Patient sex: M
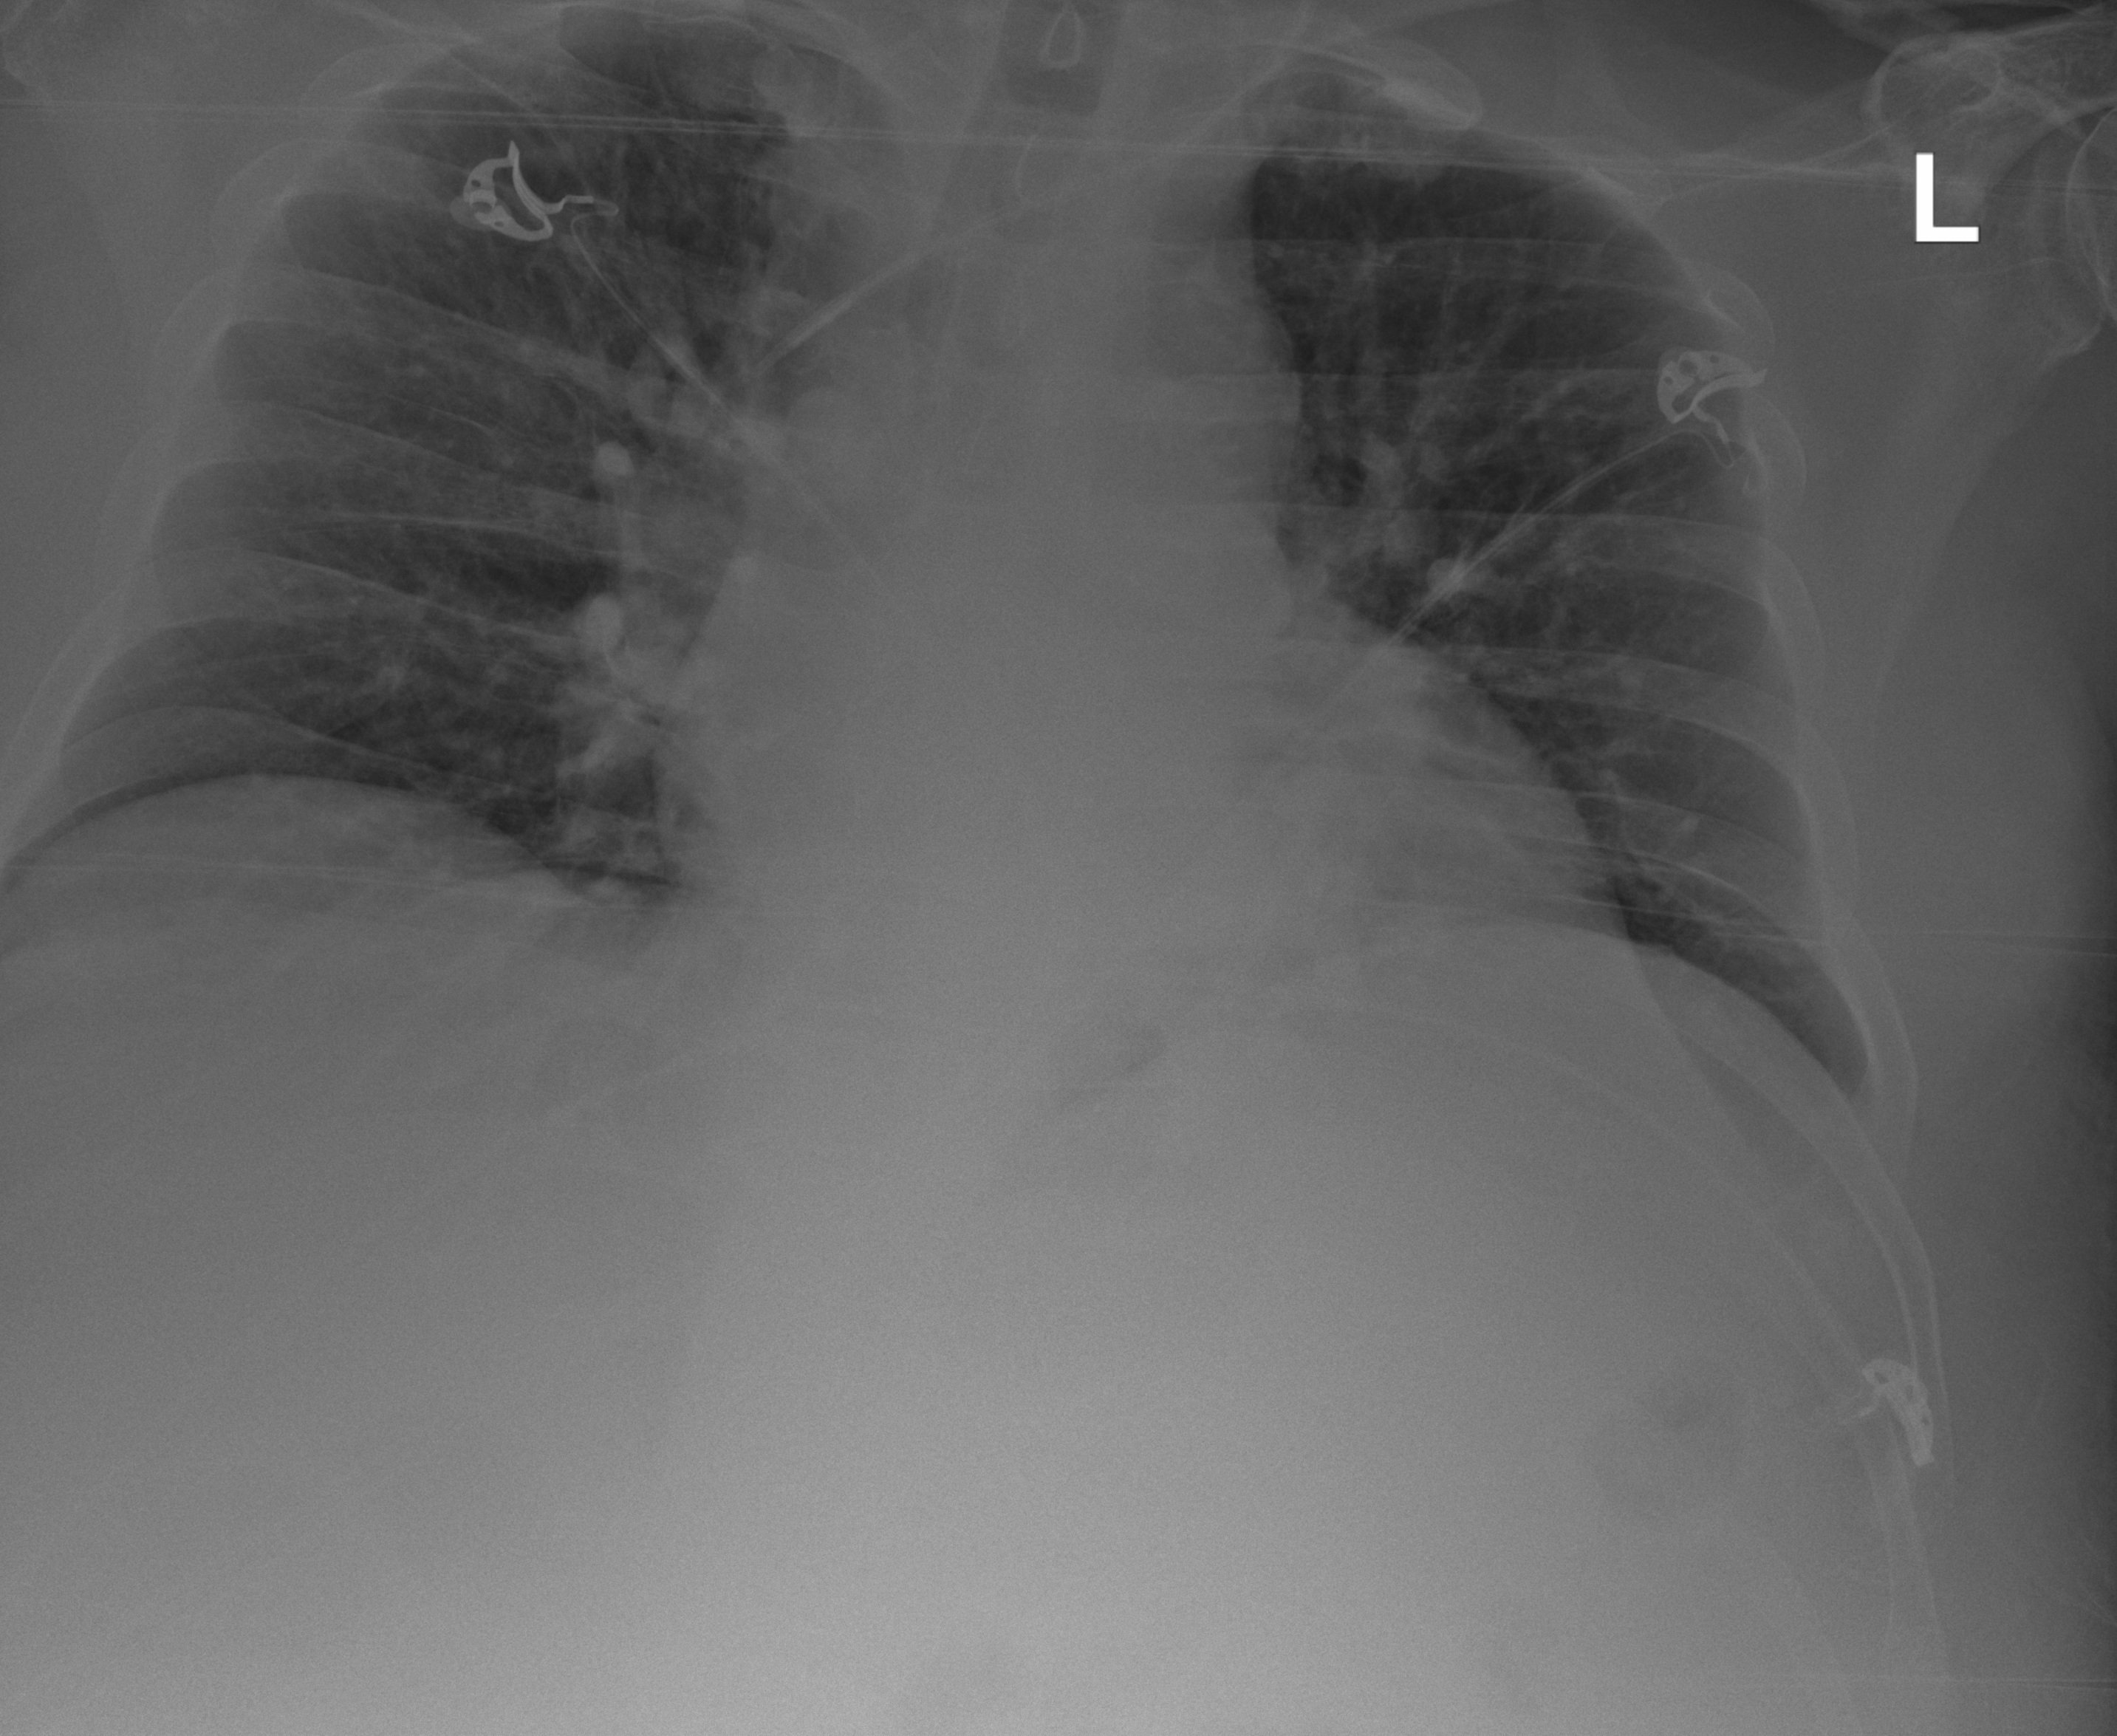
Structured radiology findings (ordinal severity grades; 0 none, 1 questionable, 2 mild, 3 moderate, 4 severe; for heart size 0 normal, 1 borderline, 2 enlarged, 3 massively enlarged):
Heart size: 1
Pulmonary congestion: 2
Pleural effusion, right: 0
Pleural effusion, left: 0
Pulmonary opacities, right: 0
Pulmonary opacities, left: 0
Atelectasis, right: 0
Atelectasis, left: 0